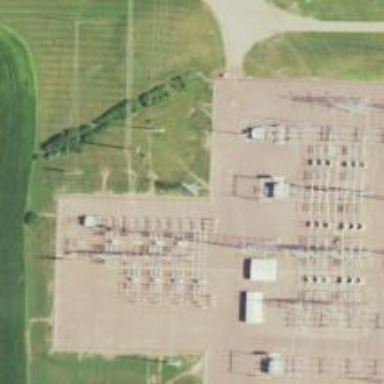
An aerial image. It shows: Switch for power supply.